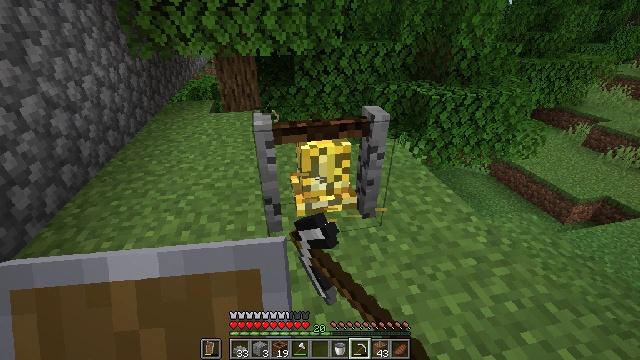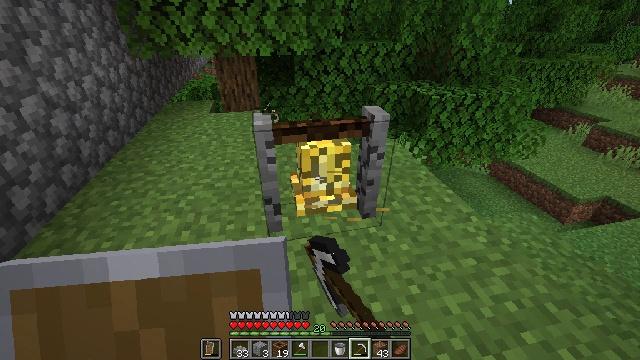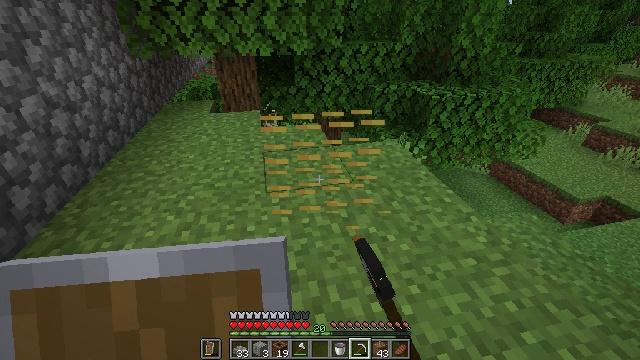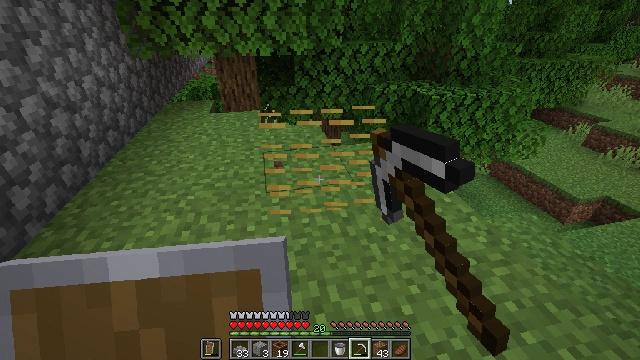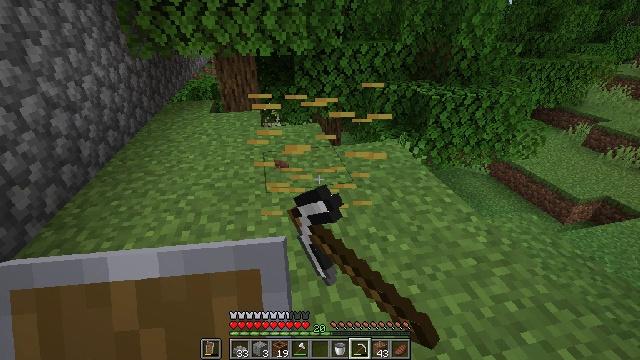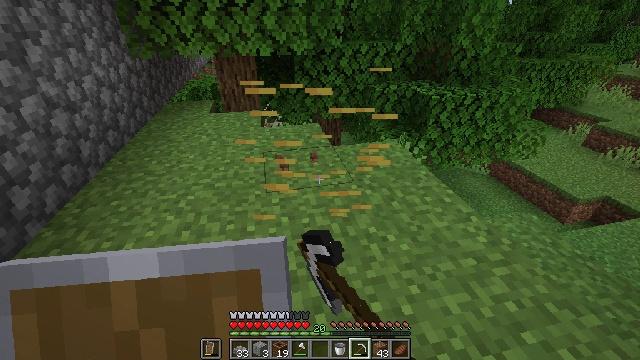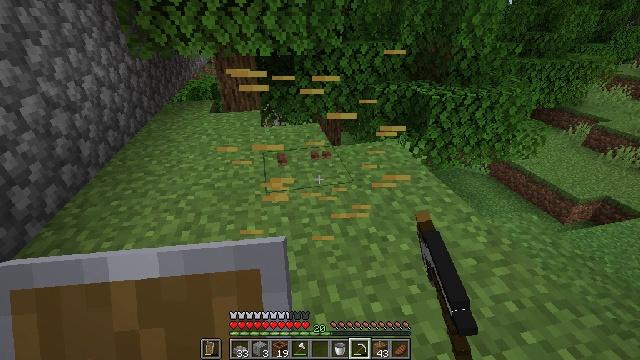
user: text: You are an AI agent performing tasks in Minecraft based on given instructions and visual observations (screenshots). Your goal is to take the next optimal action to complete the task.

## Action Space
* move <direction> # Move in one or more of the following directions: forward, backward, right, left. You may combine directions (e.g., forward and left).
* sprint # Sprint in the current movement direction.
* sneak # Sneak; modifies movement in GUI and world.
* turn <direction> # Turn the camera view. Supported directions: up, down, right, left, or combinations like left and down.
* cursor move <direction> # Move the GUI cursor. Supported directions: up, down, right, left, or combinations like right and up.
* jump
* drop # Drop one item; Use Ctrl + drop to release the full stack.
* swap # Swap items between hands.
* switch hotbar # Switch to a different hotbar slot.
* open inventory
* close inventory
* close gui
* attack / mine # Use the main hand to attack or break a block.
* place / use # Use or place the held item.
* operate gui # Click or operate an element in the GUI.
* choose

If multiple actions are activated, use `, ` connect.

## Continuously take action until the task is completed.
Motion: motion action
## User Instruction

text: Collect the bell.
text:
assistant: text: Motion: attack / mine
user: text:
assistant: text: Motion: attack / mine
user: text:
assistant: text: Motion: attack / mine
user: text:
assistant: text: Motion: attack / mine
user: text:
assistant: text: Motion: attack / mine
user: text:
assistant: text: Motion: attack / mine
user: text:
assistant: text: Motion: attack / mine